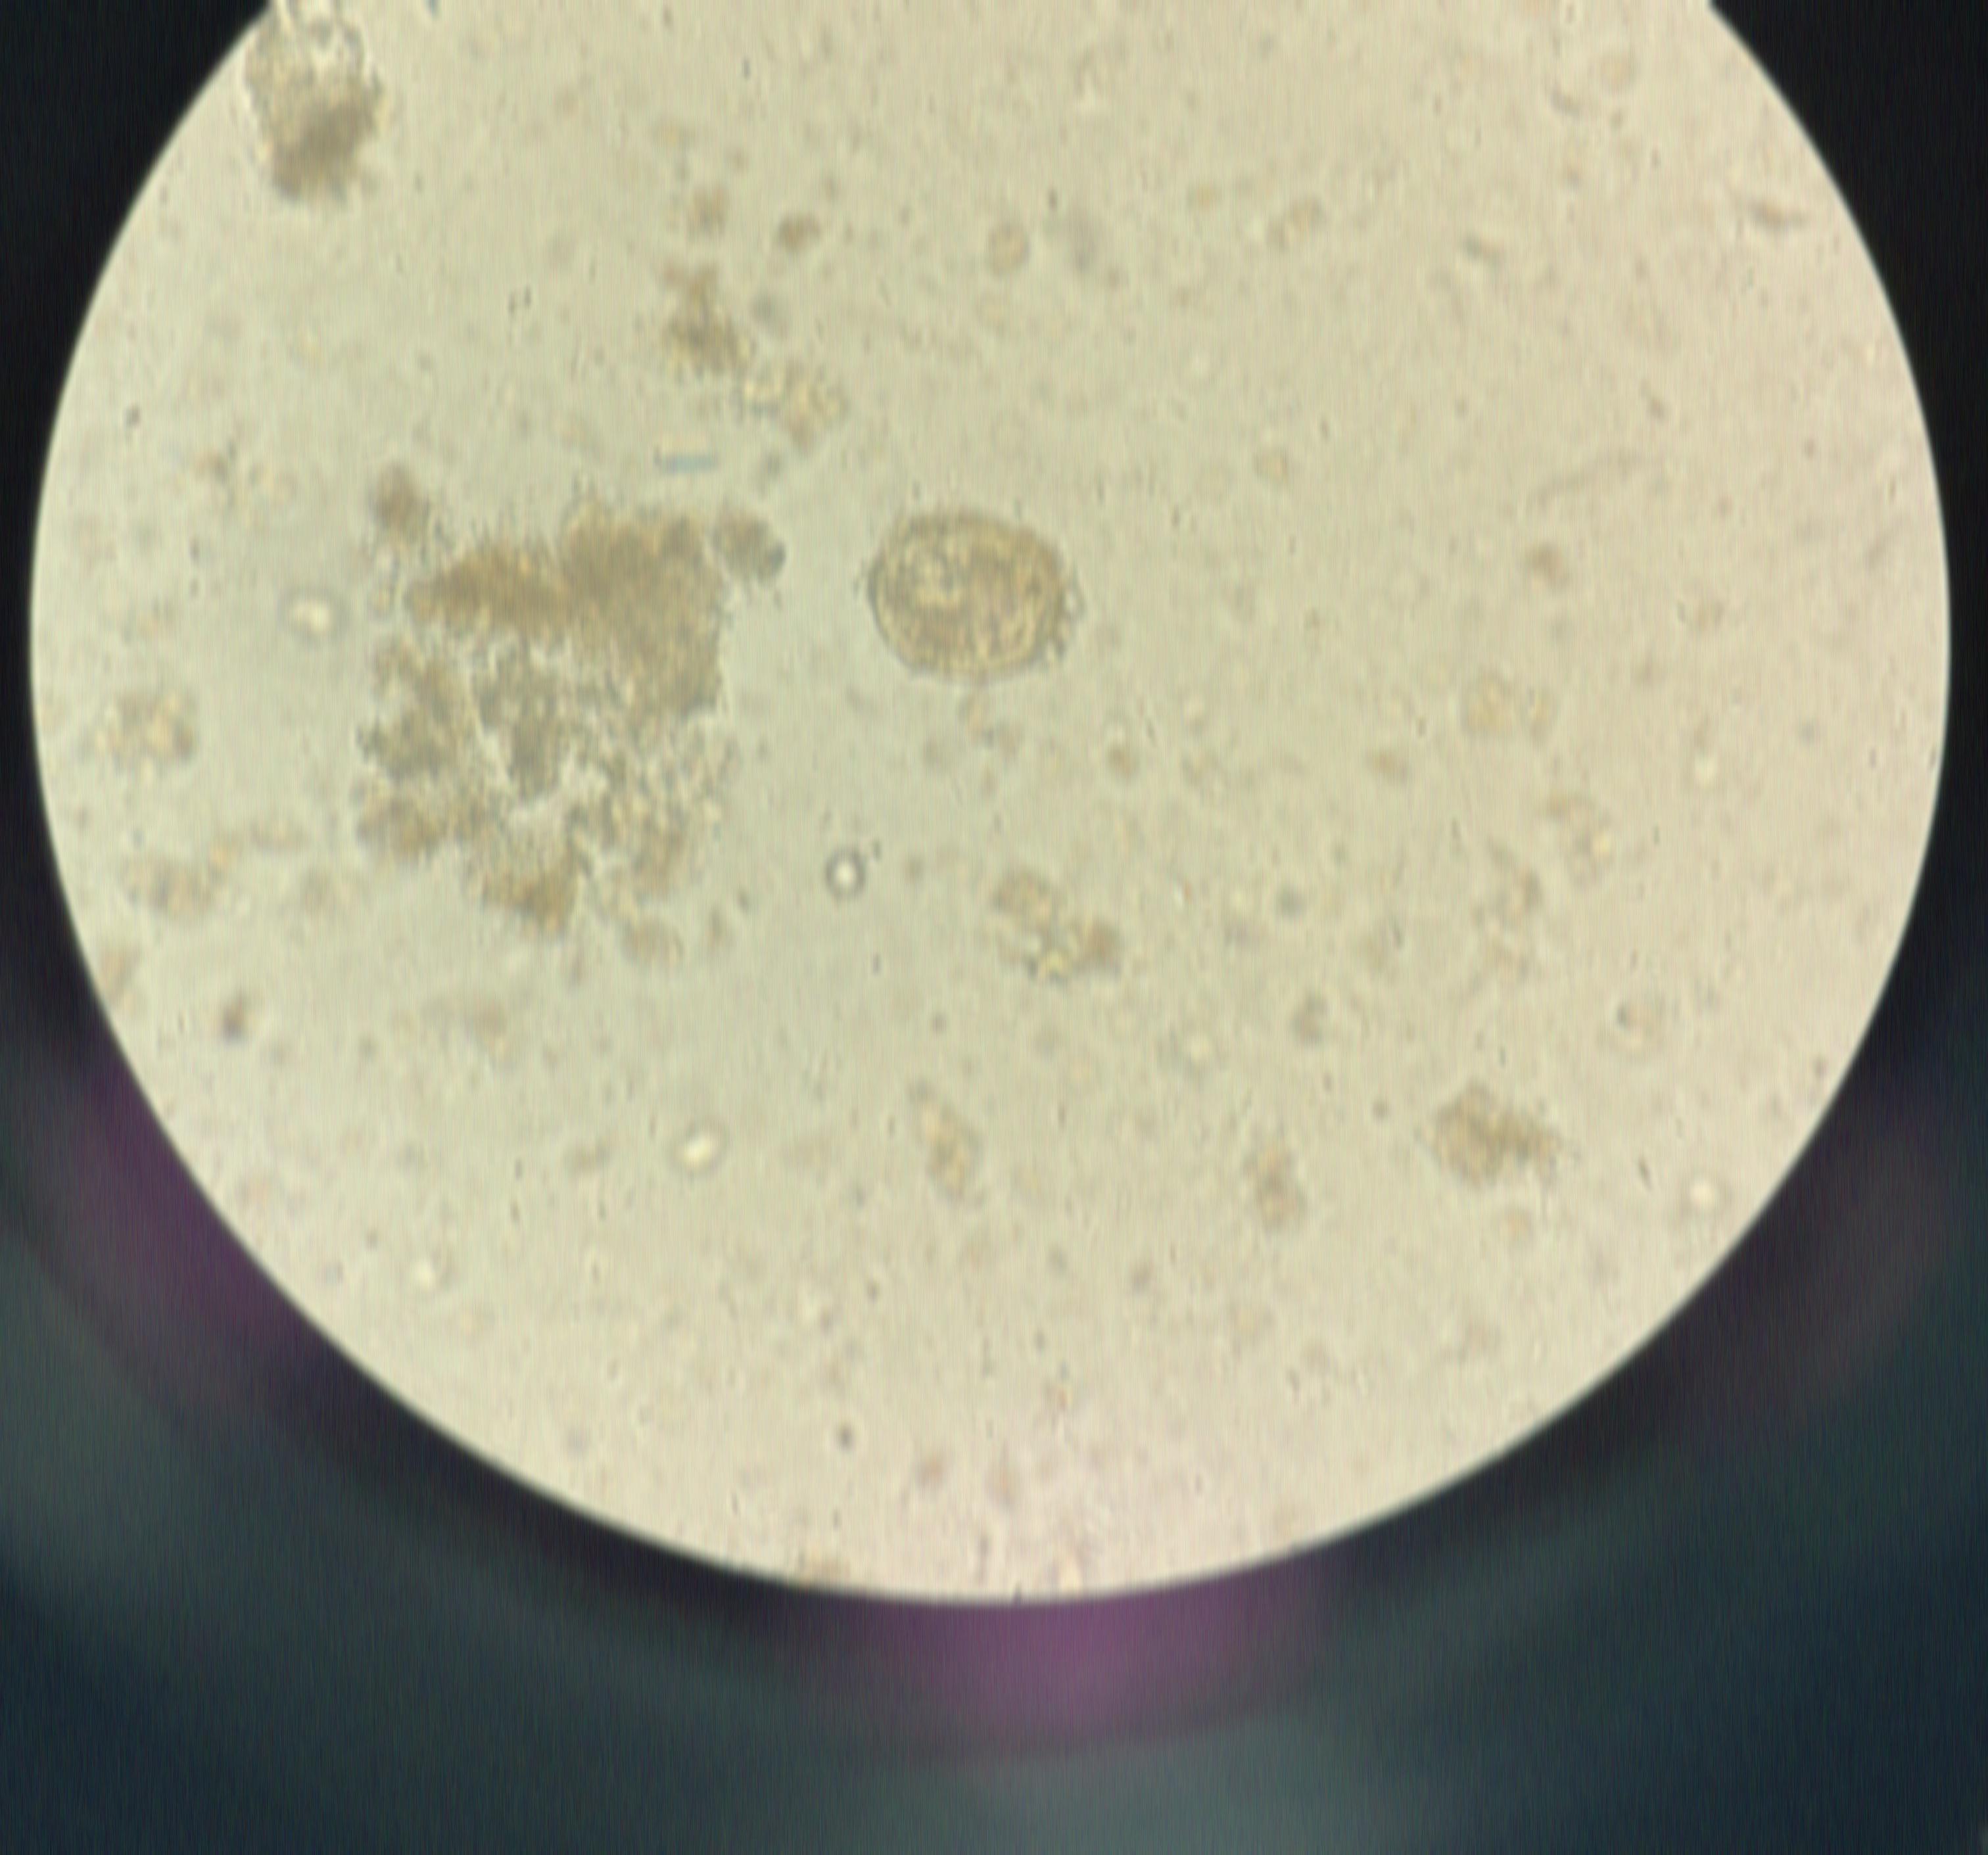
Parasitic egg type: Ascaris lumbricoides